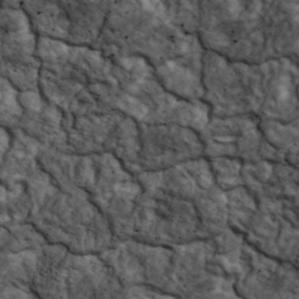
Label: non_frost